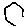
Label: hexagon